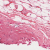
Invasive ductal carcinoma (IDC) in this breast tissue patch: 0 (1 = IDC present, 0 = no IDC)